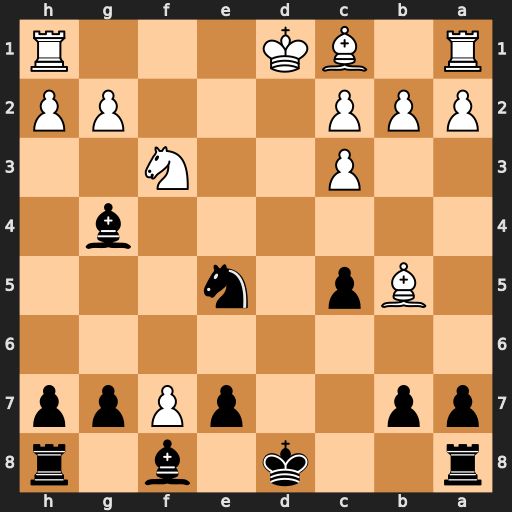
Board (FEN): r2k1b1r/pp2pPpp/8/1Bp1n3/6b1/2P2N2/PPP3PP/R1BK3R
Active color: b
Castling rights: -
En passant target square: -
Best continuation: Nxf3 h3 Nd4+ hxg4 Nxb5